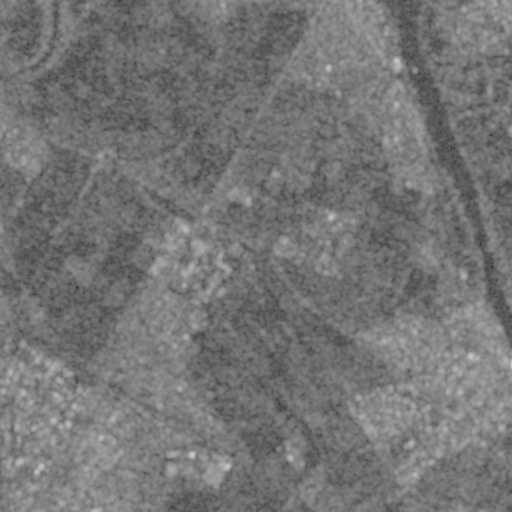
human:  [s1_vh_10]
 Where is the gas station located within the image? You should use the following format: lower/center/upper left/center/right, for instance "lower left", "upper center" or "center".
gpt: The gas station is located in the center right of the image.
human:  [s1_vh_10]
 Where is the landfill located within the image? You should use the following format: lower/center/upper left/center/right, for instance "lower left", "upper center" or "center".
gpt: The landfill is located in the center of the image.
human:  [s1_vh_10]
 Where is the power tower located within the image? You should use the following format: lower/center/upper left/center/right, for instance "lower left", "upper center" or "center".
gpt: The power tower is located in the left of the image.
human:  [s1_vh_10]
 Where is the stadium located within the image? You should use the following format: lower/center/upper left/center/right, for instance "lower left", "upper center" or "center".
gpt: The stadium is located in the upper right of the image.
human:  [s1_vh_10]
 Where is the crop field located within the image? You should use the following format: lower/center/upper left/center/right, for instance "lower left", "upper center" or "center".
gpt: There is no crop field in the image.

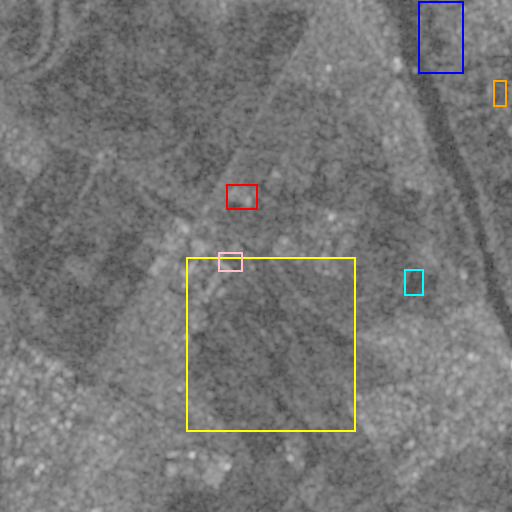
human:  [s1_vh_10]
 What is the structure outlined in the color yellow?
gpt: The structure outlined in yellow is a crop field.
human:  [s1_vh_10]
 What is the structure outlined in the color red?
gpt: The structure outlined in red is a landfill.
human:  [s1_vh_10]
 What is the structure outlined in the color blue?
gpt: The structure outlined in blue is a park.
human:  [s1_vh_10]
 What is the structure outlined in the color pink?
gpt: The structure outlined in pink is a parking lot.
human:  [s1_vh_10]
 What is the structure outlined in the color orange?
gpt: The structure outlined in orange is a stadium.
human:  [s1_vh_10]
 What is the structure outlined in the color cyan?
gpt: The structure outlined in cyan is a track.
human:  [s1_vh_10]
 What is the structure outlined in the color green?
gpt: There is no green outline.